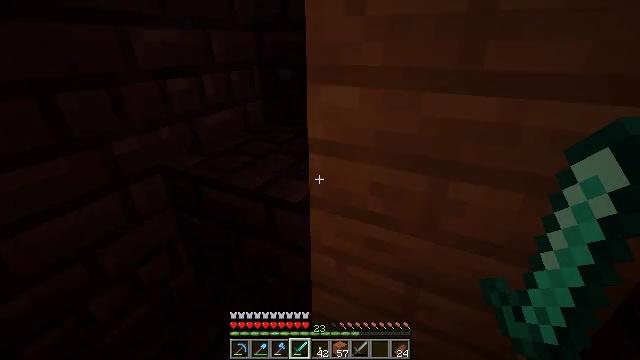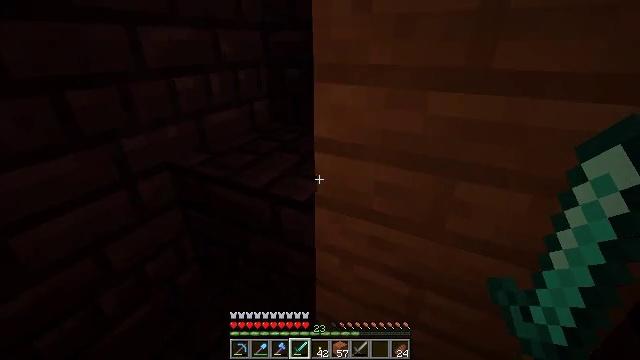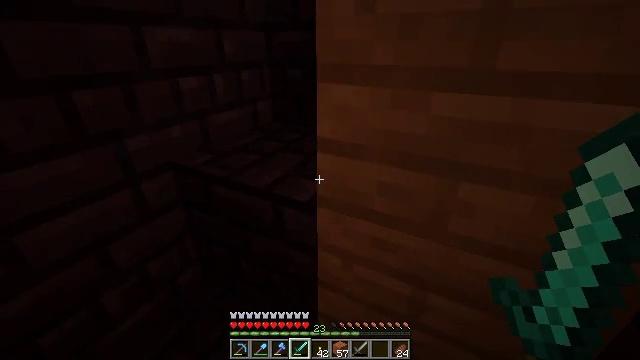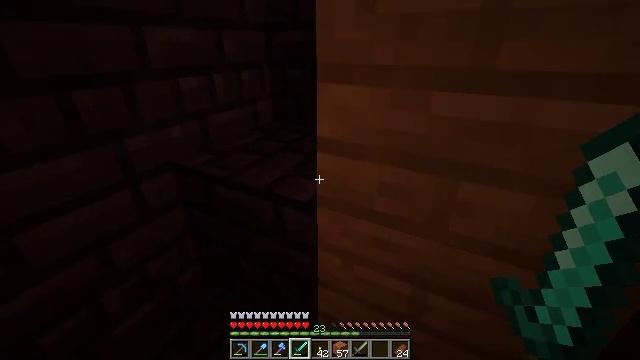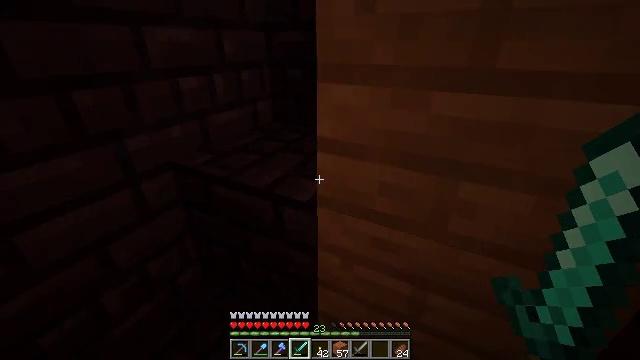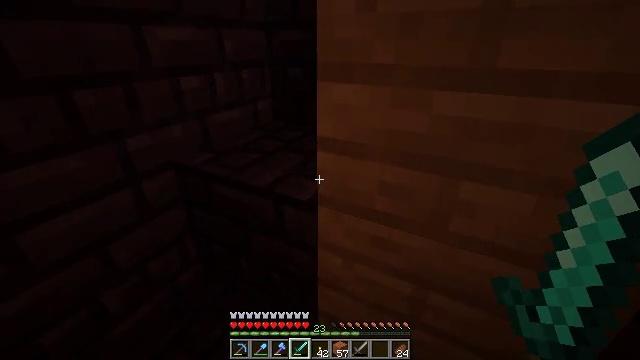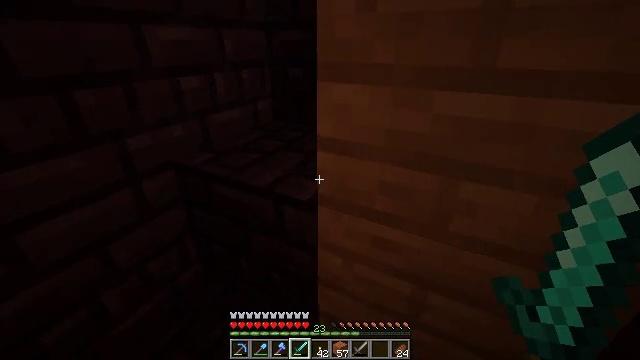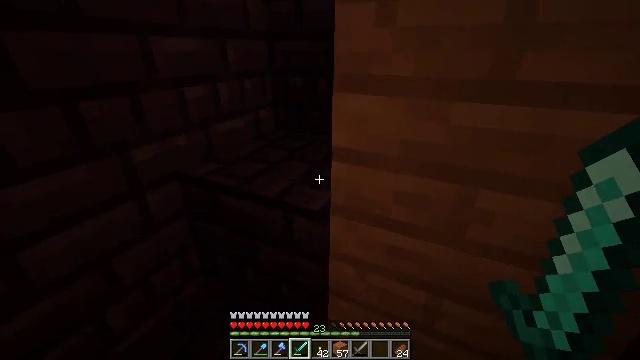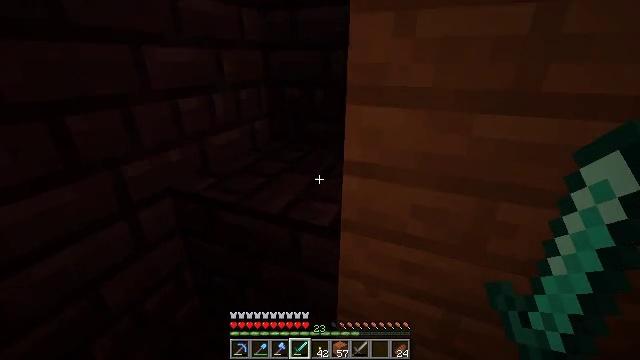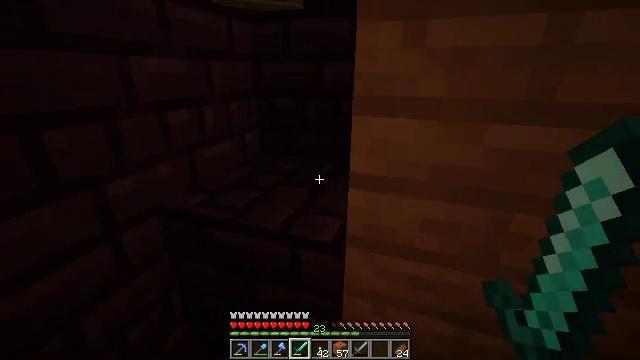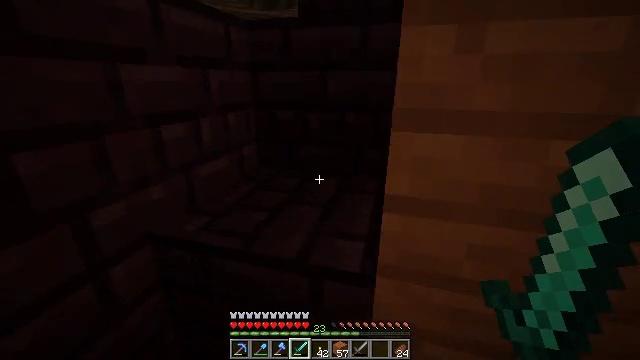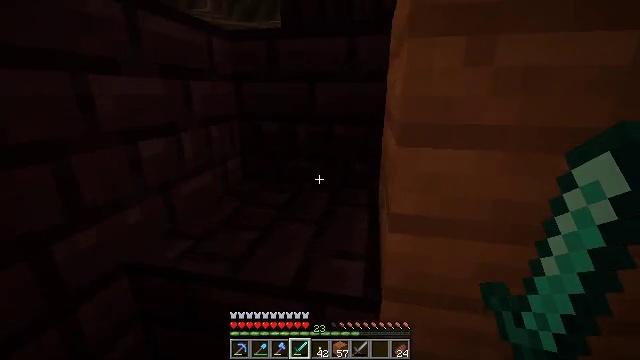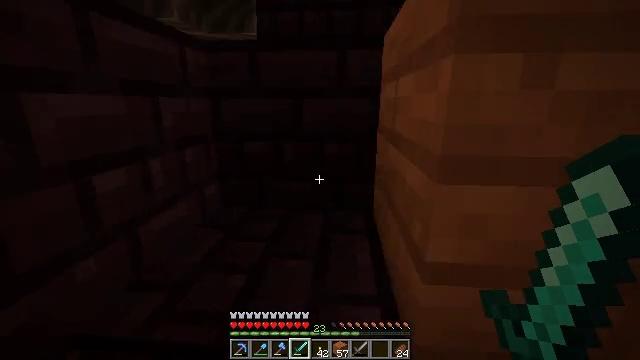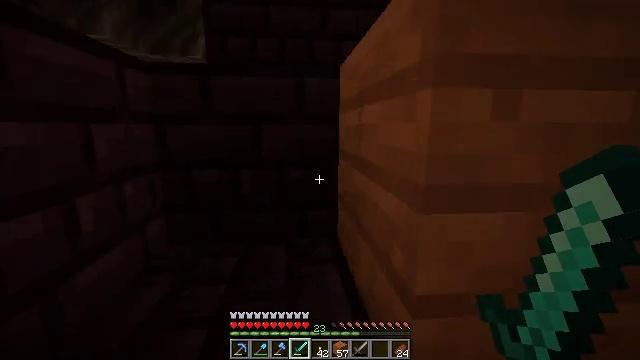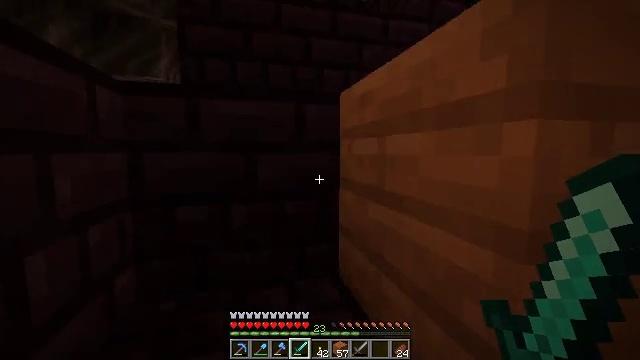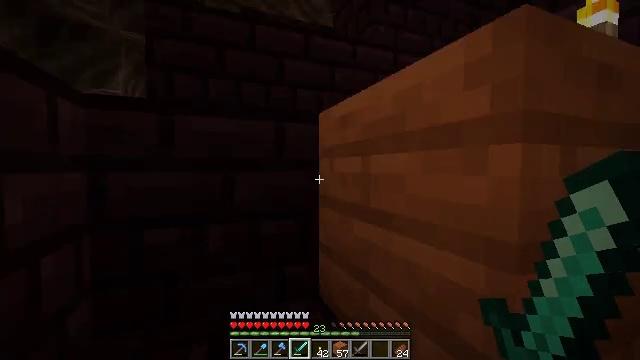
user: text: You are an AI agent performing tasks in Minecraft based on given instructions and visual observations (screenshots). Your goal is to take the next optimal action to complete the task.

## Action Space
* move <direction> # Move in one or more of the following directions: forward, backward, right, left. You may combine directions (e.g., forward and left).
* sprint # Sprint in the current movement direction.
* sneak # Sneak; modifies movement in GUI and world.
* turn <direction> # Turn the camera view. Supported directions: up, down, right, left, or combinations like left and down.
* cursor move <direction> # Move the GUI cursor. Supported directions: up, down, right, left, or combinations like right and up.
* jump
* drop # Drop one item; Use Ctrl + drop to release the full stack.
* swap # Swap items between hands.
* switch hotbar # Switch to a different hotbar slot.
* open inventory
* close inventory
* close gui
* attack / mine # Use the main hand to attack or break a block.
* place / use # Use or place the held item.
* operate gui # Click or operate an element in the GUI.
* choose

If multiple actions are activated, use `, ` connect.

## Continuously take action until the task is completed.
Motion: motion action
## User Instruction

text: Remove the fire source.
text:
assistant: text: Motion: turn left
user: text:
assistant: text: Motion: no_op
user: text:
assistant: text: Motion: no_op
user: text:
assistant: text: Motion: no_op
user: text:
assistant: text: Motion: no_op
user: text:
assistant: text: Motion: no_op
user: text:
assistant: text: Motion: move left, turn right and up
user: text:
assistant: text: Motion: move forward and move left, turn right and up
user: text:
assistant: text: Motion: move forward and move left, turn right and up
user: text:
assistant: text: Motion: move forward and move left, turn right and up
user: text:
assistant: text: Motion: move forward and move left, turn right and up
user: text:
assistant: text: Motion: move forward and move left, turn right and up
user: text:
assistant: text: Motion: move forward and move left, turn right and up
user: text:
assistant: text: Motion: move forward and move left, turn right and up
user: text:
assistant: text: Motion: move forward, turn right and up, jump
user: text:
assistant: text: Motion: move forward, turn right and up, jump
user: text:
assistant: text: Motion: move forward, turn right and up, jump
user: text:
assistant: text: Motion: move forward, turn right, jump
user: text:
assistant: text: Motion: move forward, turn down
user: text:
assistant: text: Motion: move forward and move left, turn left and down
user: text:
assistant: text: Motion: move forward and move left
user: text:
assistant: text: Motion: move forward and move left
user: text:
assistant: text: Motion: move forward and move left
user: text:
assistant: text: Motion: move forward and move left, turn right
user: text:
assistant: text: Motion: move forward, turn right and up
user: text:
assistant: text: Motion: move forward, turn right and up, jump
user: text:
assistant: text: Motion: move forward, turn right and up, jump
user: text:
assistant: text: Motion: move forward, turn right and up, jump
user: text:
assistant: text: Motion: move forward, turn up, jump
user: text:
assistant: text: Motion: move forward